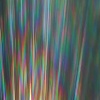
Label: sunburn